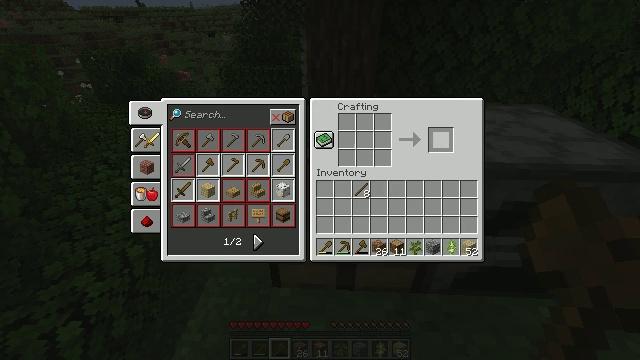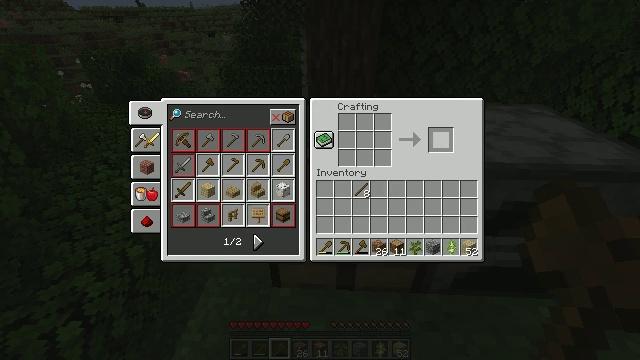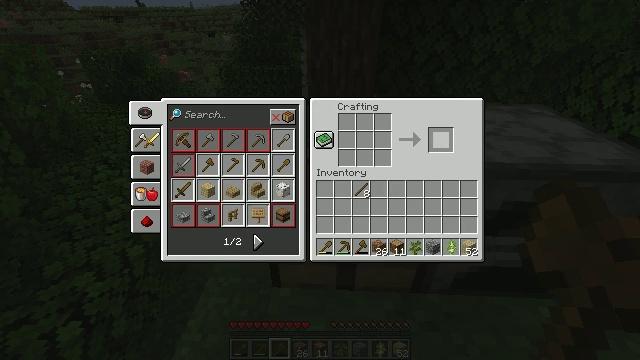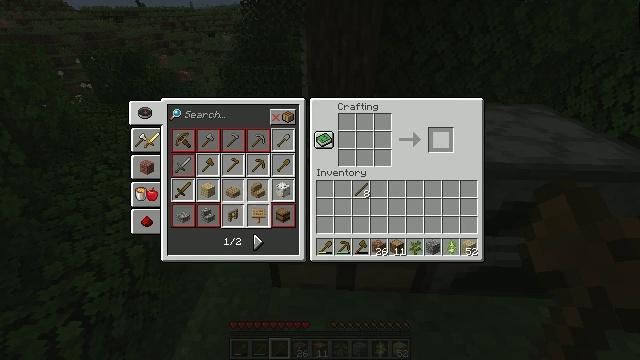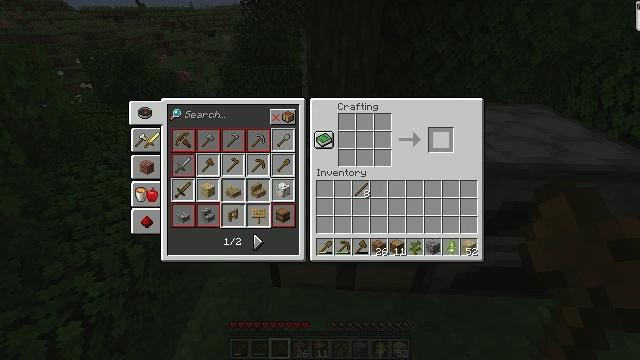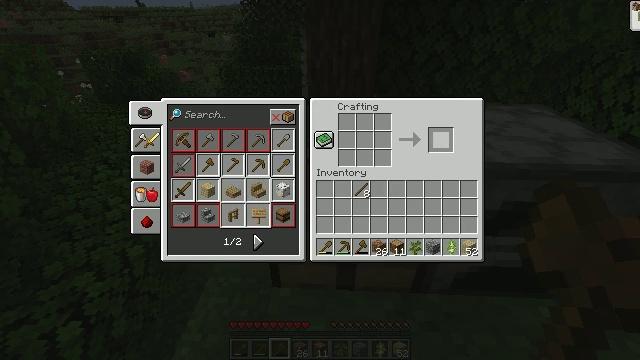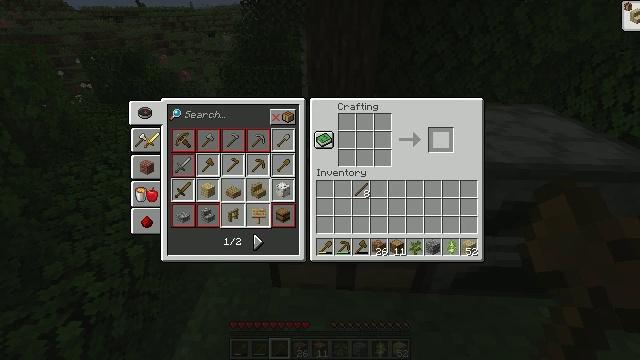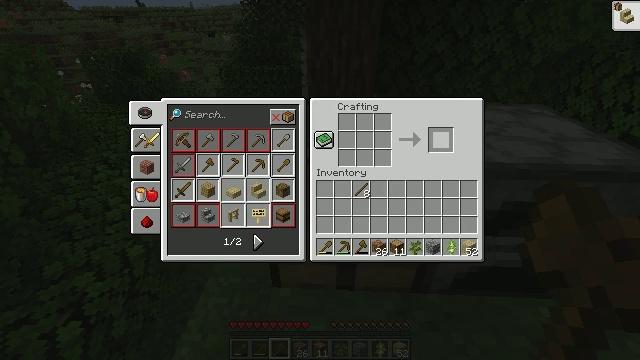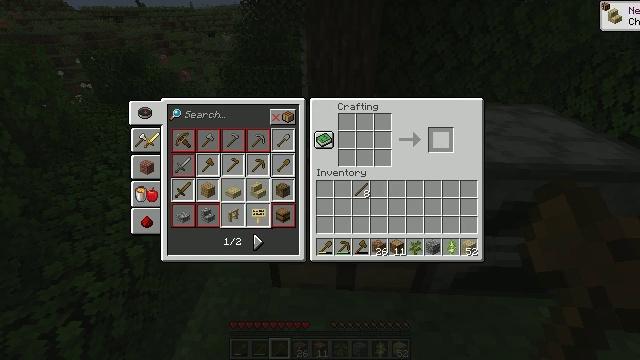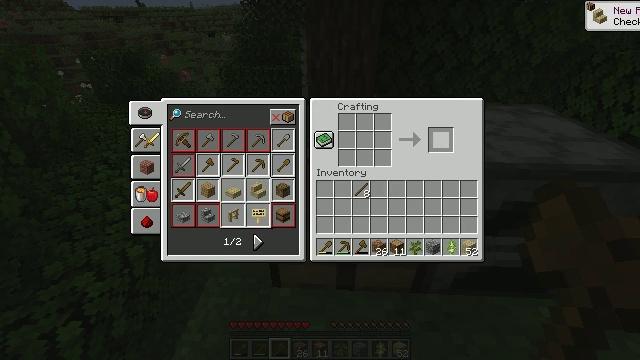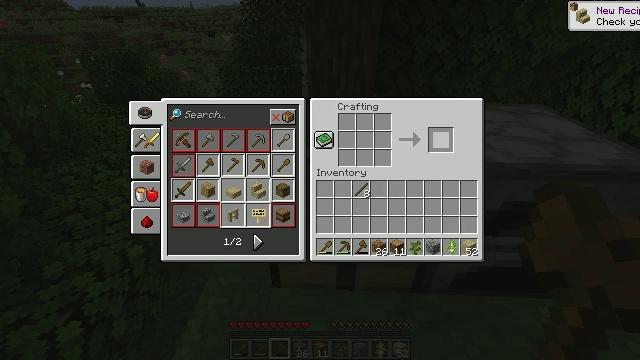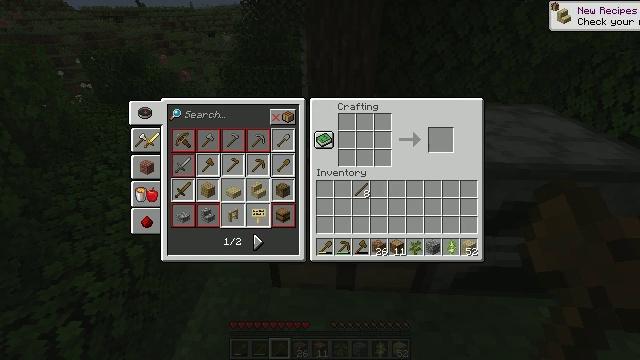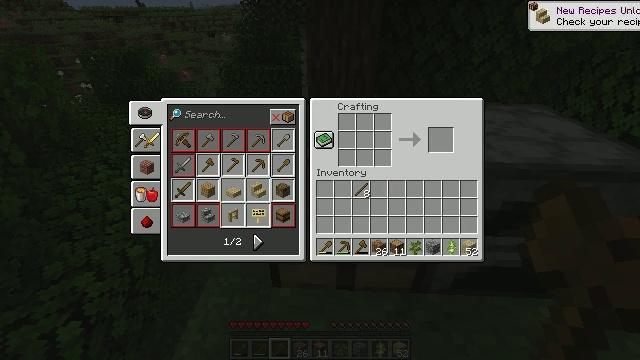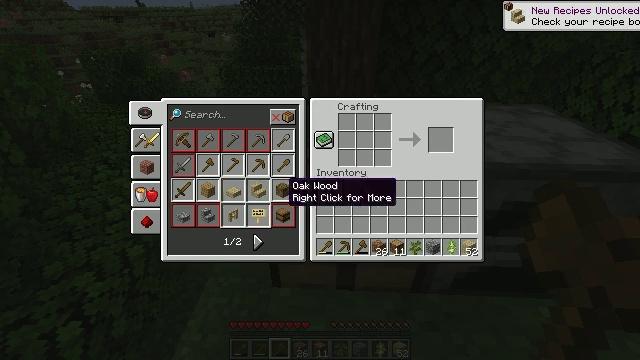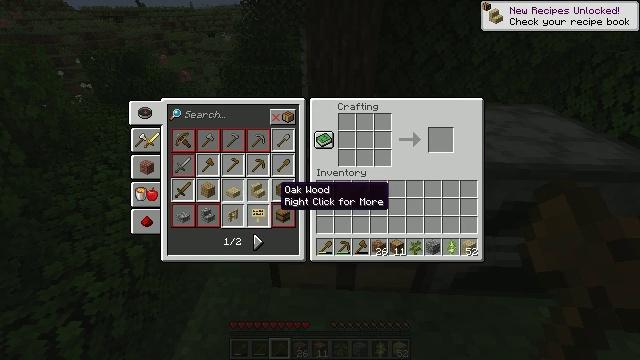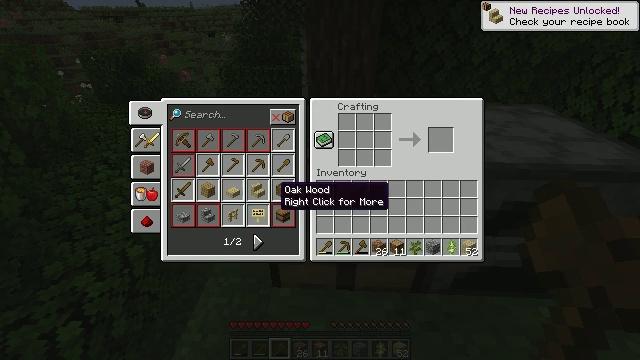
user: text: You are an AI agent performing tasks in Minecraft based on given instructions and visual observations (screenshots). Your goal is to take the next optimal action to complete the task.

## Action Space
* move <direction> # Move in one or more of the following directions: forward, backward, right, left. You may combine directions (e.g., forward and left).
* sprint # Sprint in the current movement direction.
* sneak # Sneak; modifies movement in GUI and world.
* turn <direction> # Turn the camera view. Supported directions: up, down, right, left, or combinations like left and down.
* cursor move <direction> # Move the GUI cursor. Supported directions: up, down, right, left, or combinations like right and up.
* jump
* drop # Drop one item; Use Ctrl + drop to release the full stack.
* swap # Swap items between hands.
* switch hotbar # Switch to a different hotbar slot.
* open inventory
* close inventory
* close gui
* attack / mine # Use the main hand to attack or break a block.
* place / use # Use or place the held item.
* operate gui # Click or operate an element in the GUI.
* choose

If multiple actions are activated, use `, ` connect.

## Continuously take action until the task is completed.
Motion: motion action
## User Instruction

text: Open your crafting table and produce a birch fence.
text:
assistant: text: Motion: open gui
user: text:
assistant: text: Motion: no_op
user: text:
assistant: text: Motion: no_op
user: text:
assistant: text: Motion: no_op
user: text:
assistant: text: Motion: no_op
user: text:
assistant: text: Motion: no_op
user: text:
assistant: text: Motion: no_op
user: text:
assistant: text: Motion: no_op
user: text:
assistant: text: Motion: no_op
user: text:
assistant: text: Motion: no_op
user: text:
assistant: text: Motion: cursor move left
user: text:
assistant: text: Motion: cursor move left and down
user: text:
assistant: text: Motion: cursor move left and down
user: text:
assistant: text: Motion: cursor move left
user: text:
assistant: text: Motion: no_op
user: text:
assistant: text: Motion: no_op
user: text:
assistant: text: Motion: no_op
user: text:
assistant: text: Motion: no_op
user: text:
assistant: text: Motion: no_op
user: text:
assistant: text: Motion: no_op
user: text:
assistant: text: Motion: no_op
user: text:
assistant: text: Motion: no_op
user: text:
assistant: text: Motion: no_op
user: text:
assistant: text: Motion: no_op
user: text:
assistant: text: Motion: no_op
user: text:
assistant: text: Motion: no_op
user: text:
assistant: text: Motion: no_op
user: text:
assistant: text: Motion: cursor move left and down
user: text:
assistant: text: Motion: cursor move down
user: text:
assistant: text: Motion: no_op